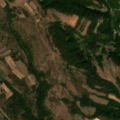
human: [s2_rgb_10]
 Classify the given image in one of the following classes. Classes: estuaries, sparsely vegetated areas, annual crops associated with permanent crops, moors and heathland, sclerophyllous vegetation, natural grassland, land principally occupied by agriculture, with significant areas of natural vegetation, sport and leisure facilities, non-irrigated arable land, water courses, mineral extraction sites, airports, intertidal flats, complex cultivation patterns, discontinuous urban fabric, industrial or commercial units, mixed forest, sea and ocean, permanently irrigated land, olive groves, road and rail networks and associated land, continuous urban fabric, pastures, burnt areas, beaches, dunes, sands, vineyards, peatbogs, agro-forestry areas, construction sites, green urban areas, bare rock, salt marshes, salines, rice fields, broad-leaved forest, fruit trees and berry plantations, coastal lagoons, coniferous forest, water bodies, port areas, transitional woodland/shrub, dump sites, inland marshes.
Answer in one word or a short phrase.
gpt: pastures, complex cultivation patterns, land principally occupied by agriculture, with significant areas of natural vegetation, broad-leaved forest, transitional woodland/shrub